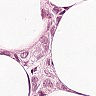
Metastatic tissue present: yes